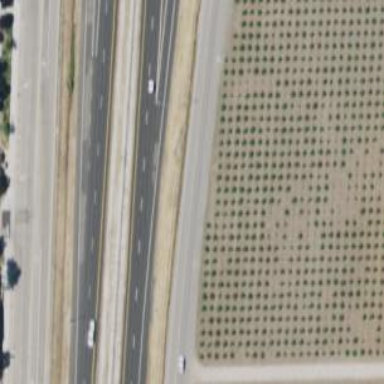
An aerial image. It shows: Motorway junction.